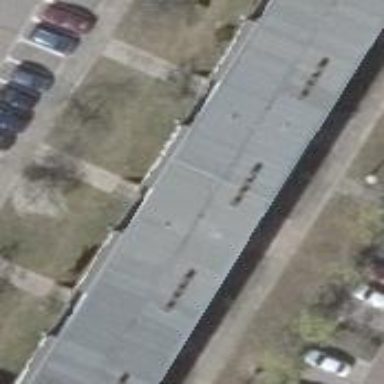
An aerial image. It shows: Apartment building with flat roof.